Question: i want to get a string like ['www.myweb.com?q=id%3D123456%26action%3Dgo' ]
but actually i get ['www.myweb.com?q=id%3D123456%26action%3Dgo?' ]
It ends up with a question mark.
My data engine is SQL server 2012
'''
declare @id bigint;
set @id=123456;
select
'www.myweb.com?q=id%3D'+convert(varchar(20),@id) +'%26action%3Dgo '
'''

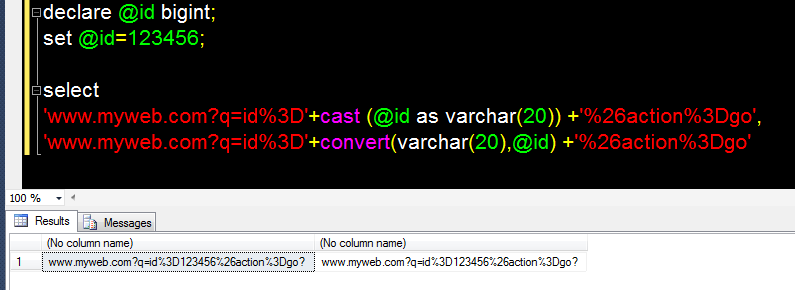
Answer: if you check
by pasting the
'''
'www.myweb.com?q=id%3D'+convert(varchar(20),@id) +'%26action%3go '
'''
in sql server query window you can see a non-dsplay character between go and ''' remove that run the query. the question mark will go